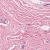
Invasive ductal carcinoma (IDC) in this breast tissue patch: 0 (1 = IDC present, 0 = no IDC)